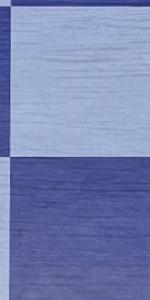
Label: Empty